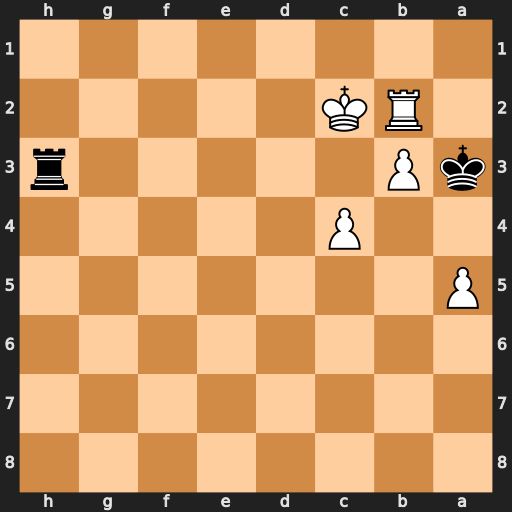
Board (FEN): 8/8/8/P7/2P5/kP5r/1RK5/8
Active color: b
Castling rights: -
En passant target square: -
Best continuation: Rh2+ Kc3 Rxb2 c5 Rxb3+